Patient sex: M
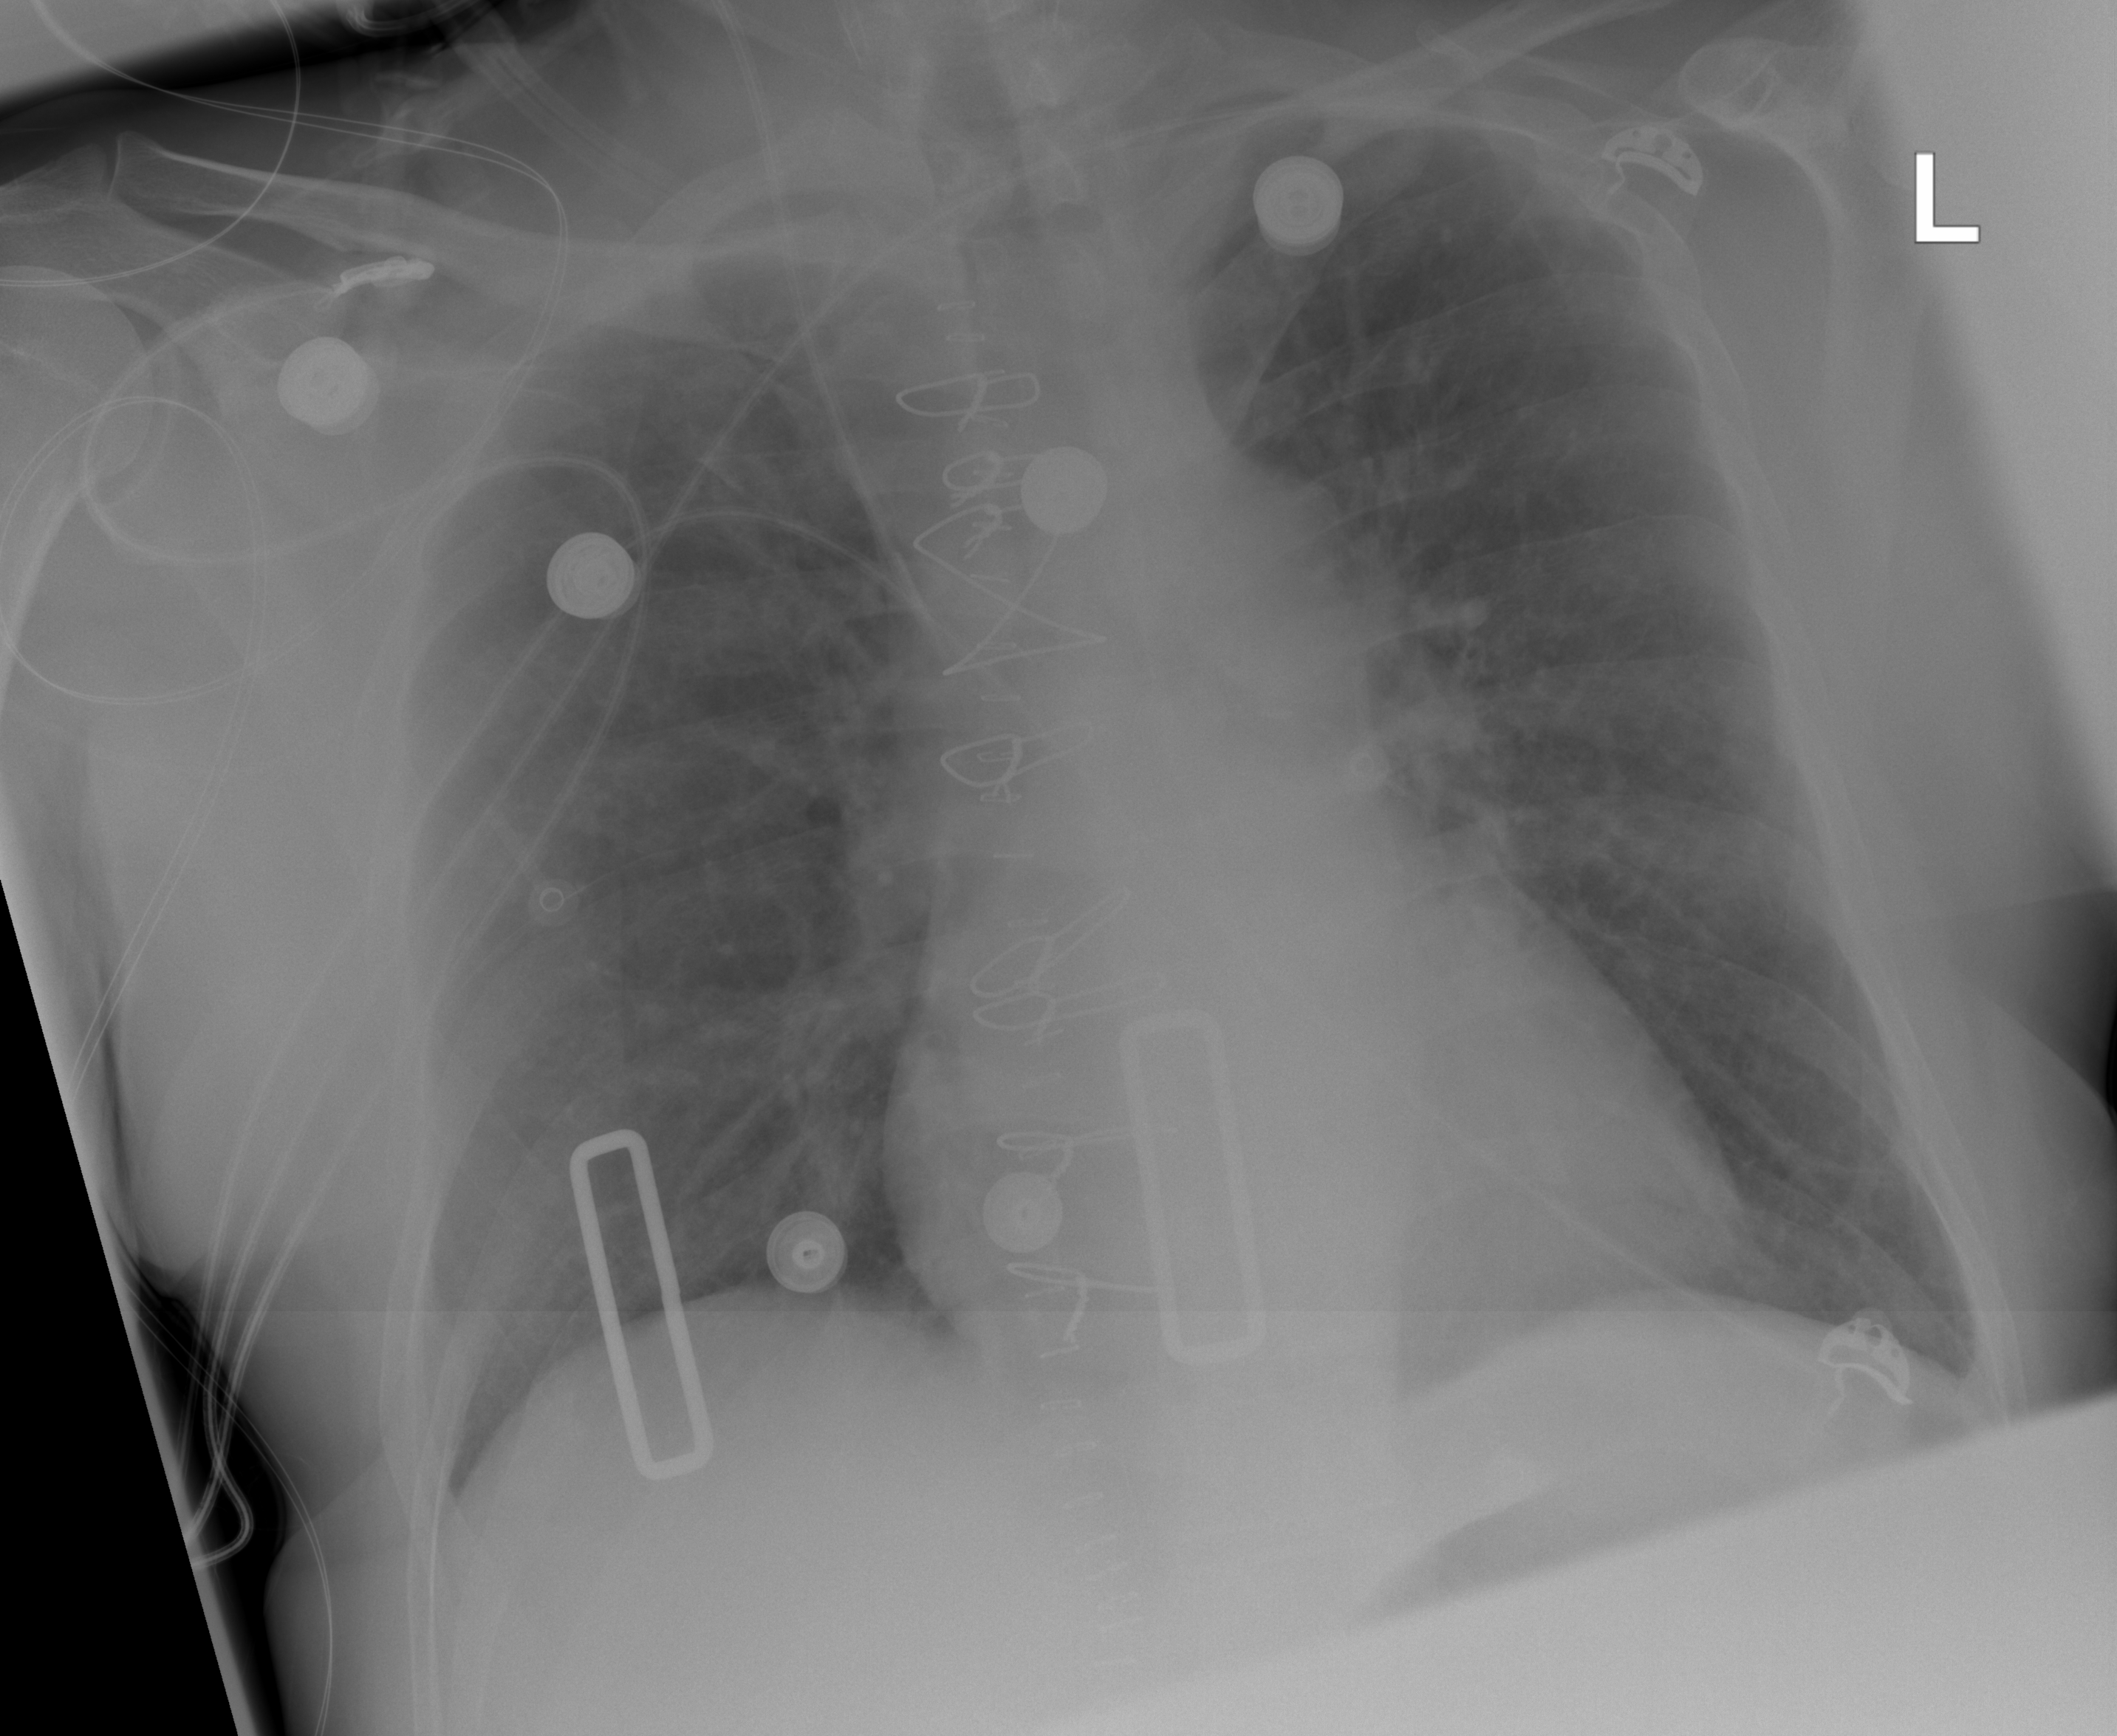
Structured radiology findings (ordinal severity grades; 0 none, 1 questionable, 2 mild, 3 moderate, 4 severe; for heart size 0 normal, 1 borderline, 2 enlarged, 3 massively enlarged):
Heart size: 0
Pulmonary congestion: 0
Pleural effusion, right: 0
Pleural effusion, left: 0
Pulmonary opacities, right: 0
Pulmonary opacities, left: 0
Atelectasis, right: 0
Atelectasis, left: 2